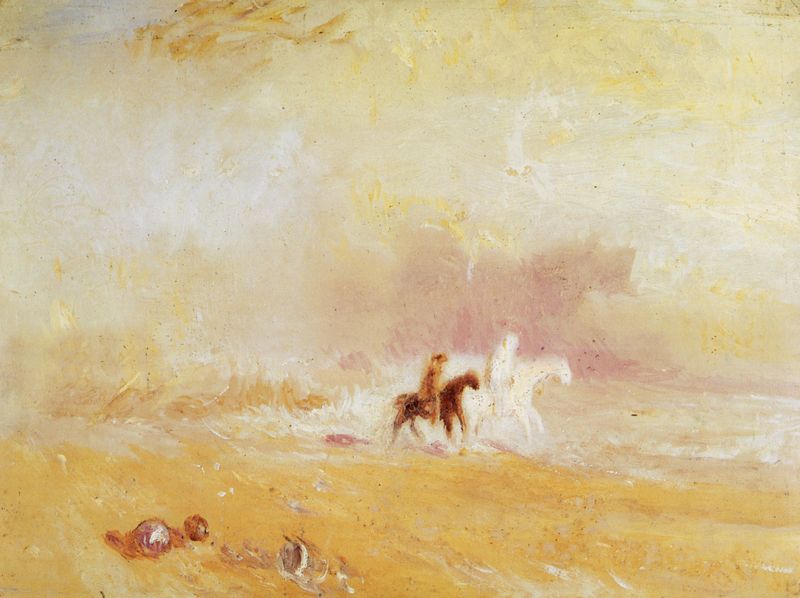
Titel: Reiter am Strand
Künstler: William Turner
Standort: London
Institution: British Museum
Schlagwörter: dunkel, gemälde, himmel, körper, mann, meer, schatten, wasser, weiß, wolken, aquarell, gelb, impressionismus, landschaft, menschen, ocker, sand, ufer, braun, frau, hell, hintergrund, hut, kreide, licht, männer, orange, pastell, schwarz, skizze, straße, gras, rot, tier, tiere, weg, wiese, wolke, beige, expressionismus, malerei, mensch, stein, steine, öl, feld, horizont, natur, wind, pastos, sonne, england, rosa, pferd, pferde, pony, reiter, bewegt, reiten, ritt, farbig, küste, strand, wellen, umrisse, zwei, studie, abstrakt, hitze, wüste, farbe, nebel, figuren, ölgemälde, brandung, luft, querformat, sturm, turner, duktus, vasen, steppe, fata morgana, pink, helligkeit, bruan, geheimnis, starnd, gespenst, pinsel, schimmel, pinselduktus, gestalten, verschwommen, kolorit, verwischt, reise, märchen, muschel, muscheln, lindgrün, schemen, englisch, difus, vage, galopp, geist, scherben, mann frau, augenblick, sandsturm, schwrz, wischen, helle farben, schimmelreiter, k.a., william turner, verwaschen, angedeutet, don quijote, reiter am strand, sancho pansa, schattenreiter, tonscherben, landschaf, weißes pferd, trap, braunes pferd, kein wasser, gelb rosa, hell gelb rosa reiter wüstensturm, <.<, wtf?, pisnelduktus